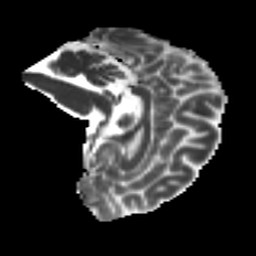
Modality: MD
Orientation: sagittal
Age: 42
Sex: female
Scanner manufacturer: ge
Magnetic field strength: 3 T
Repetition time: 7.8 s
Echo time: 0.0606 s